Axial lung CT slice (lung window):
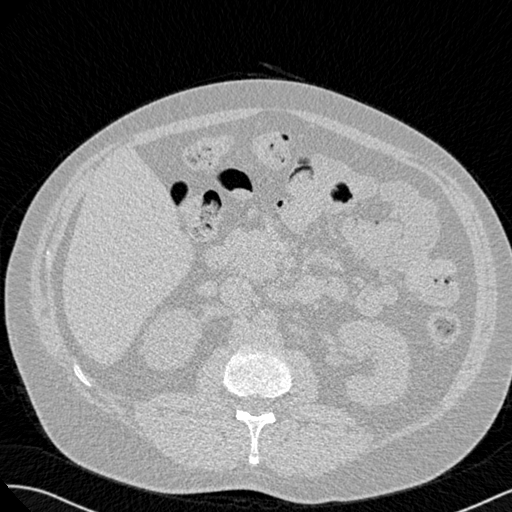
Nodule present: no